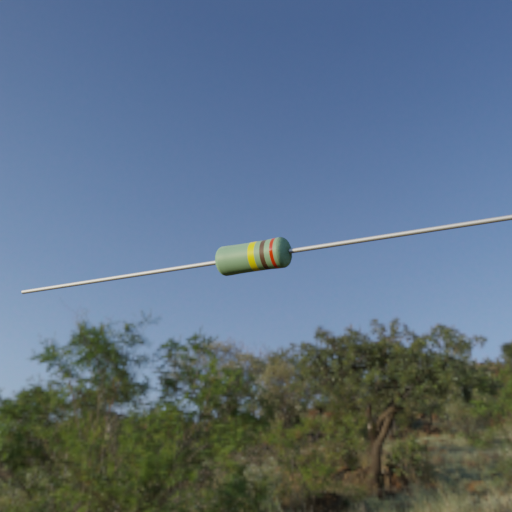
Resistor colour bands (in order): yellow, brown, red